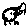
Label: cloud